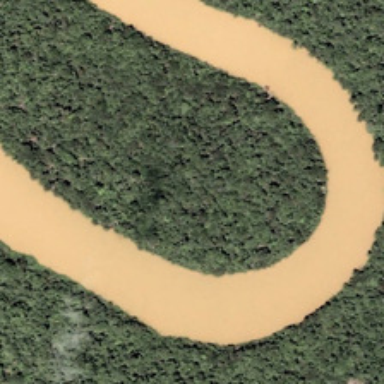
Many green trees are in two sides of a curved yellow river .